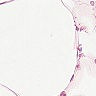
Metastatic tissue present: no